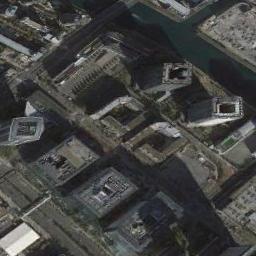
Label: commercial_area